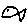
Label: fish